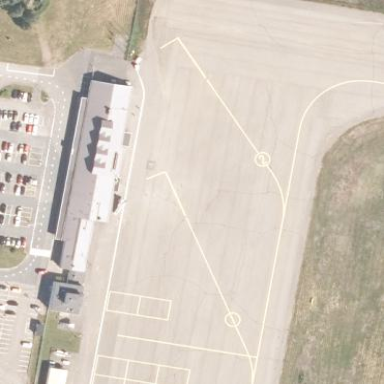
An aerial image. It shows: Apron at the airport.